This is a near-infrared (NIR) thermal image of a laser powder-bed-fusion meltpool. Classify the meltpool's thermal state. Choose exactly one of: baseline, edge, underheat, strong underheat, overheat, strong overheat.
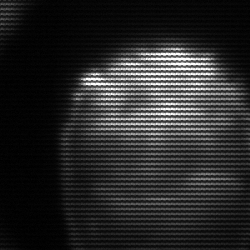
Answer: edge